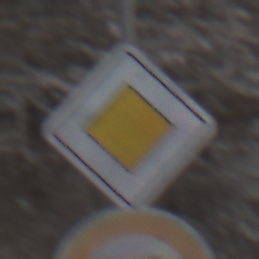
Verkehrszeichen: Vorfahrtsstrasse
Zusatzzeichen unten: Geschwindigkeit80
Umgebung: Outdoor, Nature
Tageszeit: MorningAfternoon
Wetter: PartlyCloudy
Licht: Natural
Jahreszeit: Winter
Kontrast: HighContrast